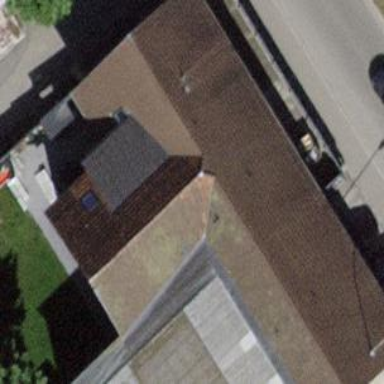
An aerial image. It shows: Industrial building with gabled roof. The roof has pitched shape.